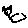
Label: cat